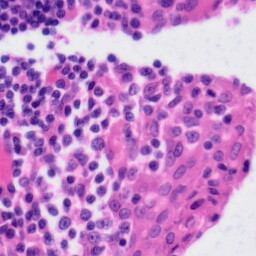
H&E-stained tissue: Tonsil